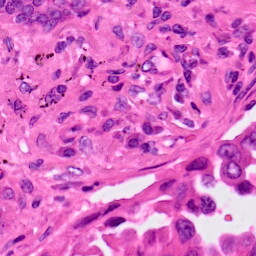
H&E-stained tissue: Lung